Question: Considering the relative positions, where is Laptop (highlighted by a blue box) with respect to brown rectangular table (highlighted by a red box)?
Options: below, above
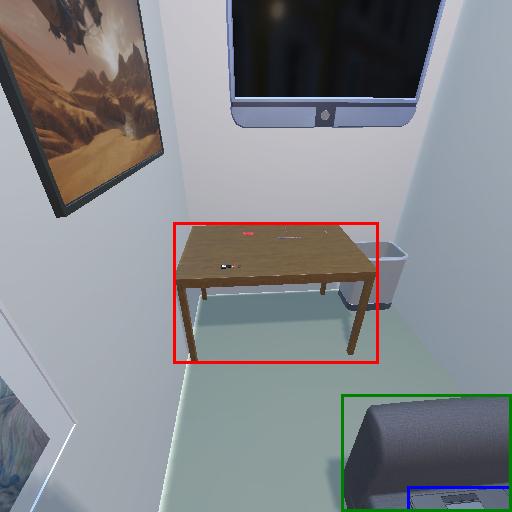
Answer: below